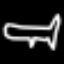
Label: airplane